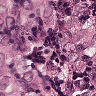
Metastatic tissue present: yes